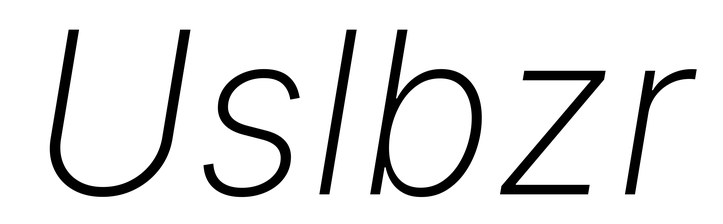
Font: Inter-Italic_ExtraLight_Italic